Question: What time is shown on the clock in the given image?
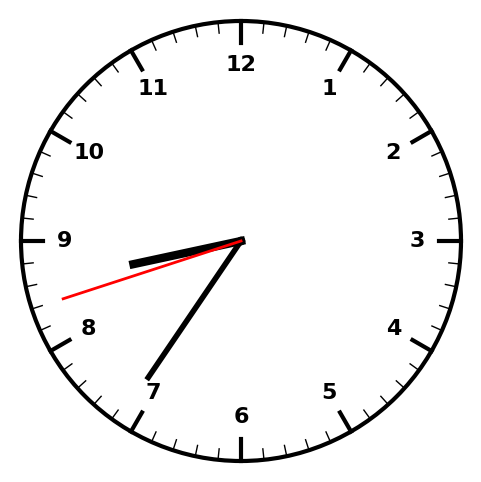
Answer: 08:35:42